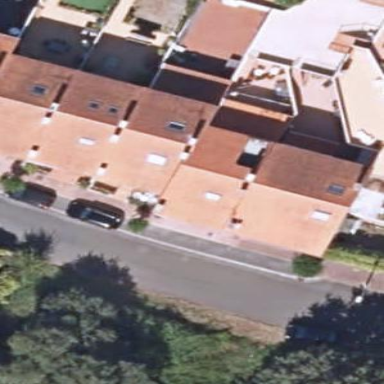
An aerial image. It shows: Simple house.